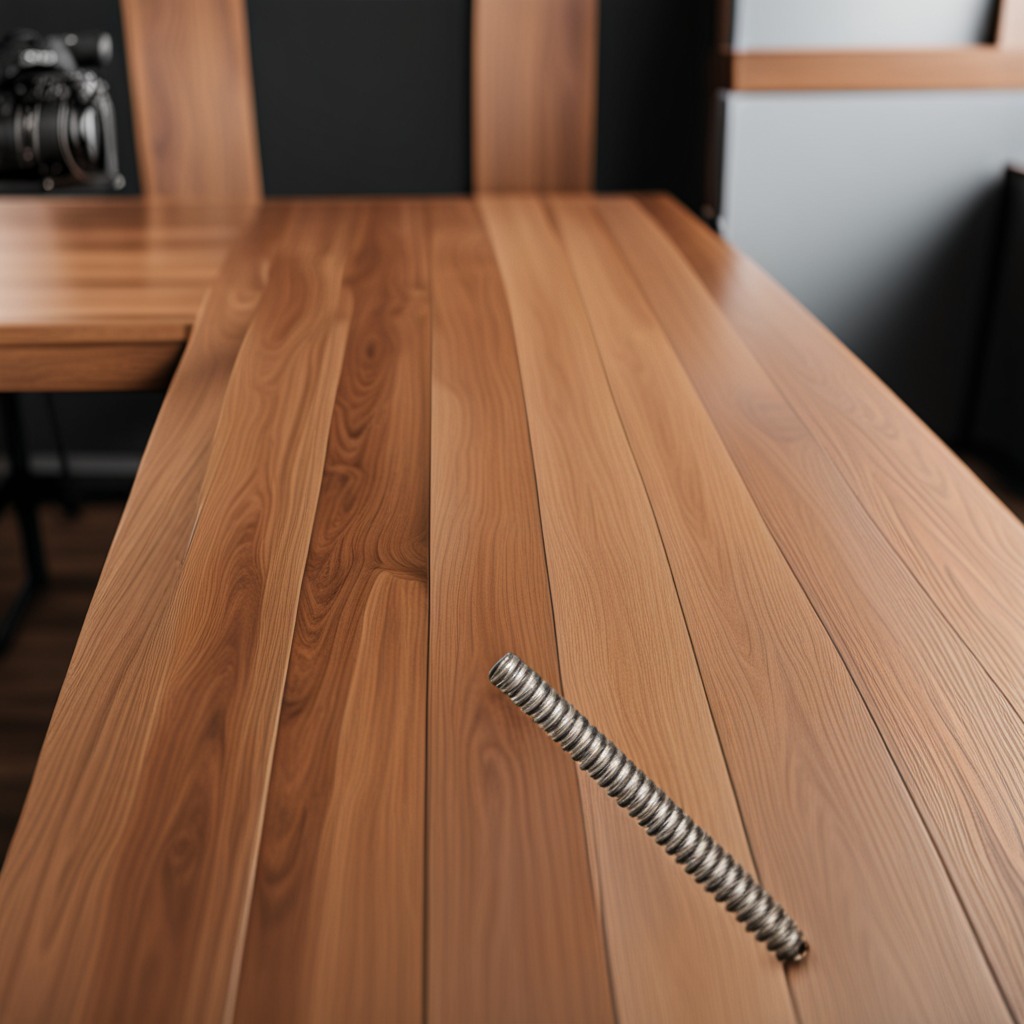
A coiled metal spring lies on the wooden table.